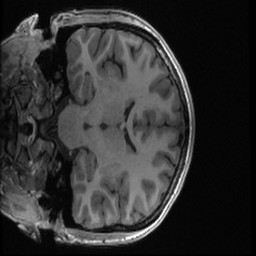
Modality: T1w
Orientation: coronal
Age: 18
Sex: female